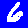
Digit: 6